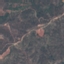
Land use / land cover: HerbaceousVegetation